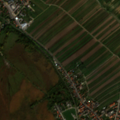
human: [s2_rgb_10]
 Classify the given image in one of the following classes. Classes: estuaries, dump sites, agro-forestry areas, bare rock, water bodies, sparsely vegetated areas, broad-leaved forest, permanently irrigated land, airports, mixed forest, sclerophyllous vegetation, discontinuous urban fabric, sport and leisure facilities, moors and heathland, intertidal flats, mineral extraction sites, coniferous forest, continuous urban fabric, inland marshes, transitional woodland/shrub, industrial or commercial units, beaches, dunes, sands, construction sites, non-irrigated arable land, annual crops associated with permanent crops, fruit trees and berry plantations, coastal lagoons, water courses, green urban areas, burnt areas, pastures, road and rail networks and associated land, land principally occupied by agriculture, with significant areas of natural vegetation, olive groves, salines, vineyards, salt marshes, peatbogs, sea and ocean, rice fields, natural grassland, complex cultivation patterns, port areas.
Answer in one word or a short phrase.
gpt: discontinuous urban fabric, vineyards, land principally occupied by agriculture, with significant areas of natural vegetation, inland marshes